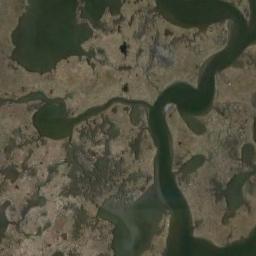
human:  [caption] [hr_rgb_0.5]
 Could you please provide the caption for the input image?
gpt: About a third of this wetland is green .

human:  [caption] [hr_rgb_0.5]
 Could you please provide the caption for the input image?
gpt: Some waters of different sizes are surrounded by wetlands .

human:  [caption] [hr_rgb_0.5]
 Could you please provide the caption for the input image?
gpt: There are a few trickles in the brown bare land in a wetland  , and there are sparse green plants on the bare land .

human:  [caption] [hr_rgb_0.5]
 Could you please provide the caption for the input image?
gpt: The wetland consists of bare land and water .

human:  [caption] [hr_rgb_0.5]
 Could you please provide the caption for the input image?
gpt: There are many water areas on the wetland .